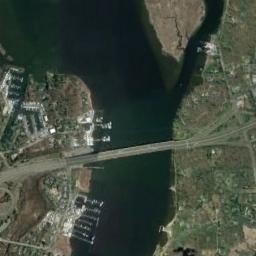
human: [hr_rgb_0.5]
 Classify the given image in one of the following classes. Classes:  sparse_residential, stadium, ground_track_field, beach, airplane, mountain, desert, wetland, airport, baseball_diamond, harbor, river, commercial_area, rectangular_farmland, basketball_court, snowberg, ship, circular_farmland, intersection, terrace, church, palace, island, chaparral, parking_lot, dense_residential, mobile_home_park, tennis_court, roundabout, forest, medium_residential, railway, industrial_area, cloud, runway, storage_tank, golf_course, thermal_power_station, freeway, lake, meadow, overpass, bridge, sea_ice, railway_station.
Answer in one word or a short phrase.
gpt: bridge